Interaction volume radius: 10 \u00c5
Interaction volume height: 35 \u00c5
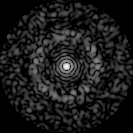
Disorder parameter: 0.8485